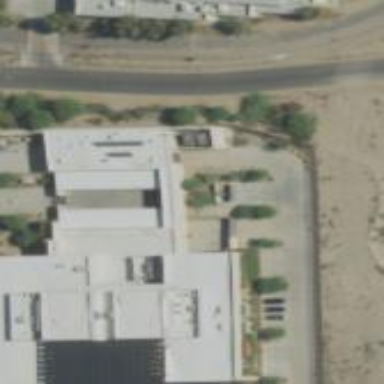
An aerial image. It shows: Courthouse building.